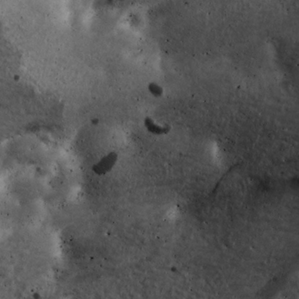
Label: non_frost